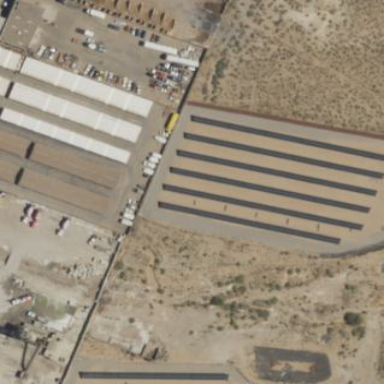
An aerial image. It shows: Solar photovoltaic panel generator.